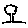
Label: tree